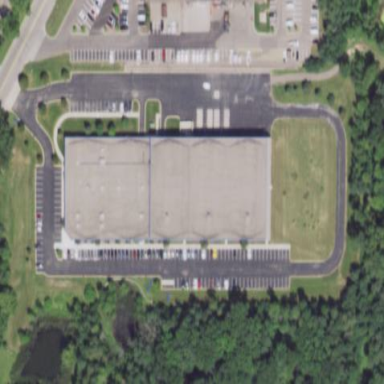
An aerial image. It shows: Building with flat roof.